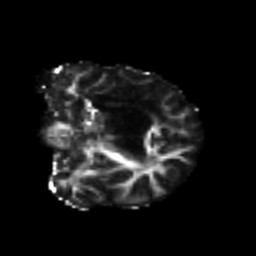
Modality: FA
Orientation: coronal
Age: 31
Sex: female
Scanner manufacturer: siemens
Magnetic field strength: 3 T
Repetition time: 4.5 s
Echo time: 0.103 s